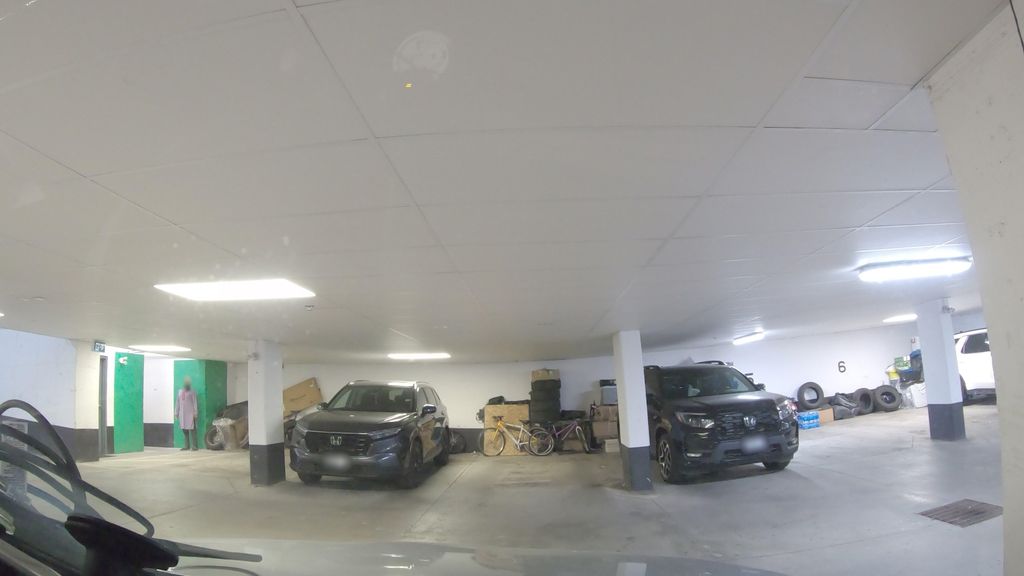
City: toronto